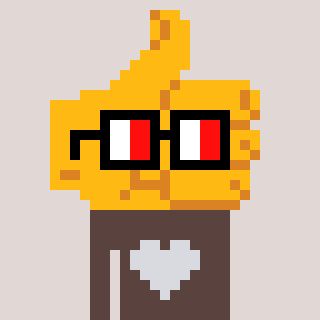
a pixel art character with square glasses with black frames and red eyes, a thumbsup-shaped head and a darkbrown-colored body on a warm background